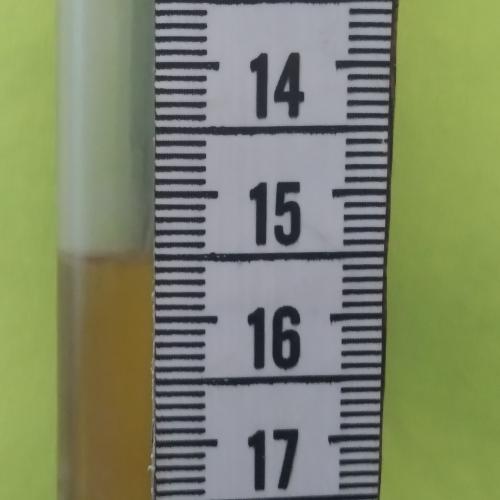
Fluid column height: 15.5 cm